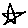
Label: star